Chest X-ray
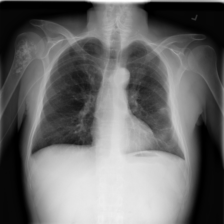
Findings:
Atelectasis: positive
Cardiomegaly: negative
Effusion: negative
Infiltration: negative
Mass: negative
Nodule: negative
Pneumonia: negative
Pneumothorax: negative
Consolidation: negative
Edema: negative
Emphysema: negative
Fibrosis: negative
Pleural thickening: positive
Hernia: negative